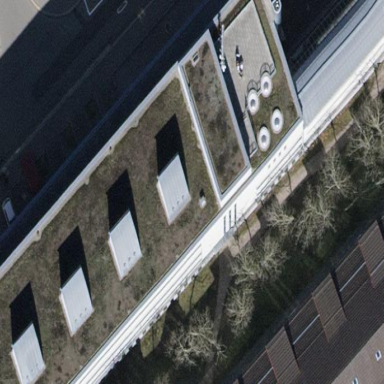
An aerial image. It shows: Police building.